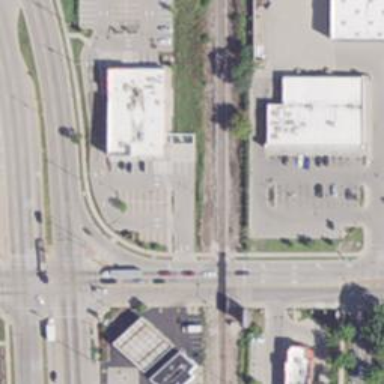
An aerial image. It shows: Crossing for the railway.